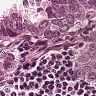
Metastatic tissue present: yes